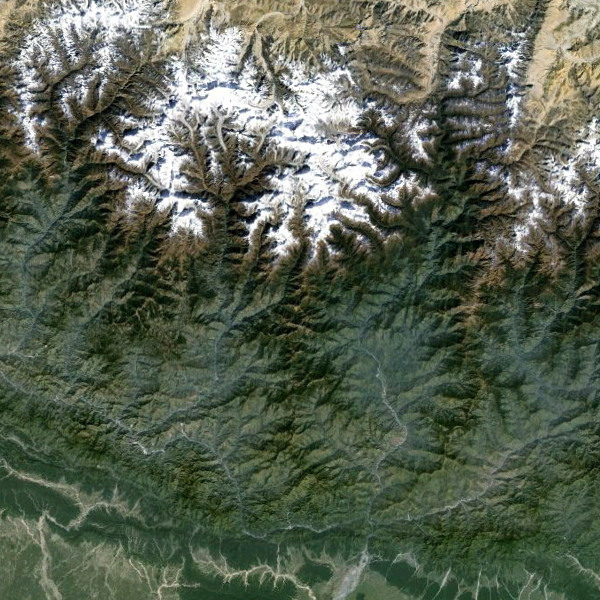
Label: Mountain